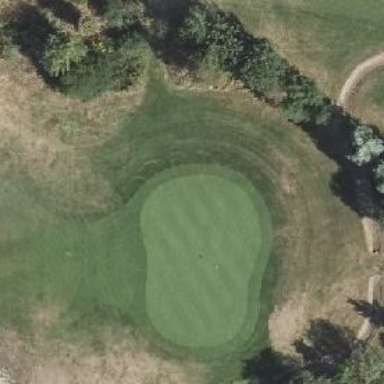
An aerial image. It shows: Golf green.